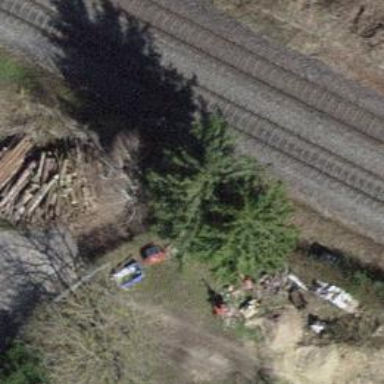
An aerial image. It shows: Brown bench.